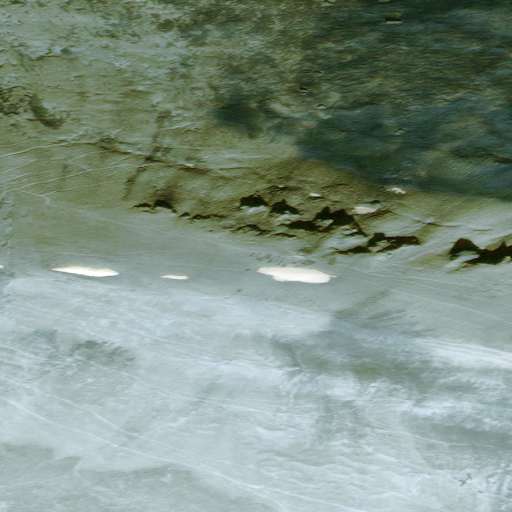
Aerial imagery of ridge(s) in Alaska named Lisburne Ridge containing only unknown